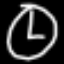
Label: clock